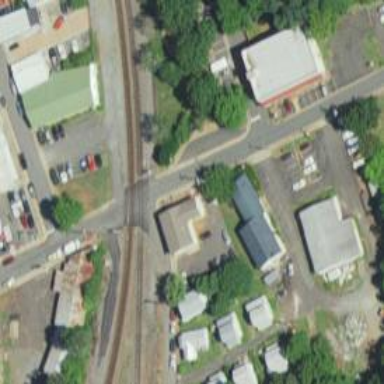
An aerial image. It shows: Level crossing along the railway.